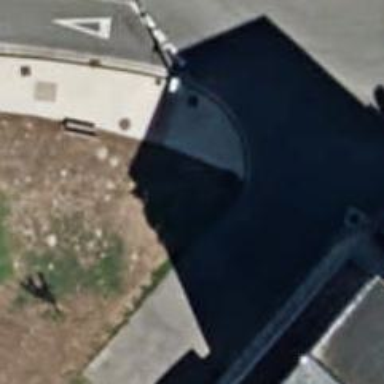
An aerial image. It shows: Sidewalk along the footway.